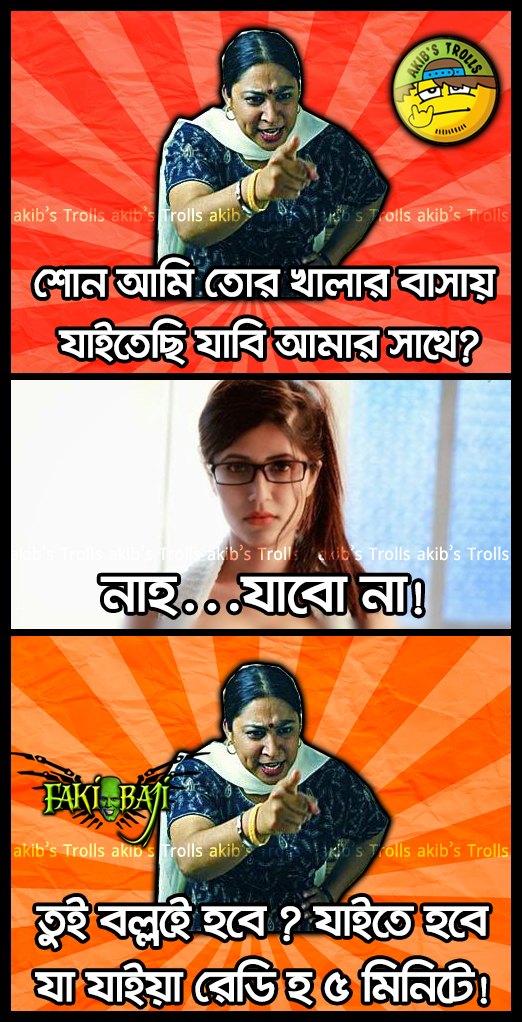
Caption: শোন আমি তোর খালার বাসায় যাইতেছি যাবি আমার সাথে? নাহ...যাবো না! তুই বললেই হবে? যাইতে হবে যা যাইয়া রেডি হ ৫ মিনিটে!
Label: hate